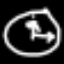
Label: clock